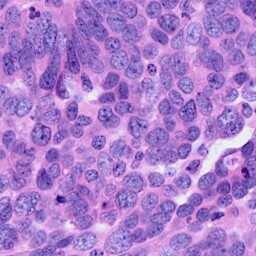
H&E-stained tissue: Ovarian